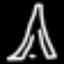
Label: The Eiffel Tower